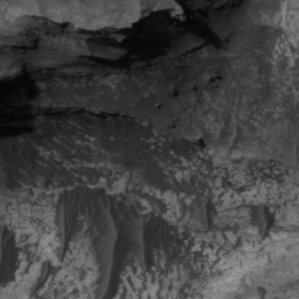
Label: non_frost